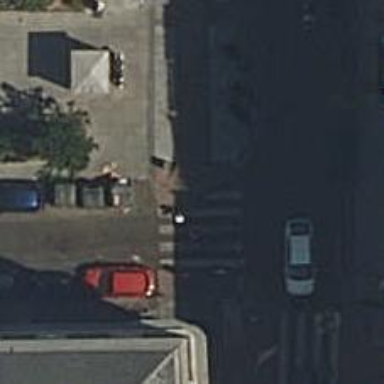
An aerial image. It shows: Kerb serving as barrier.